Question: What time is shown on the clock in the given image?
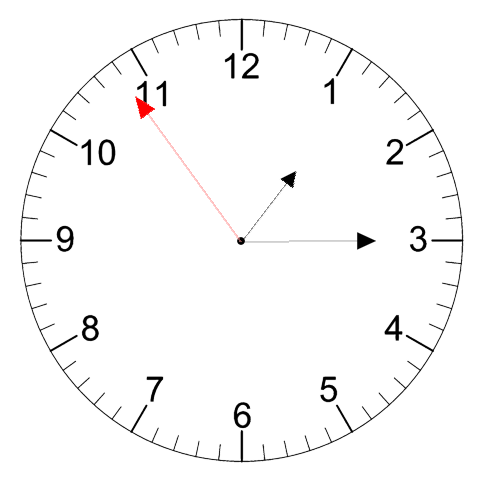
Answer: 01:14:54